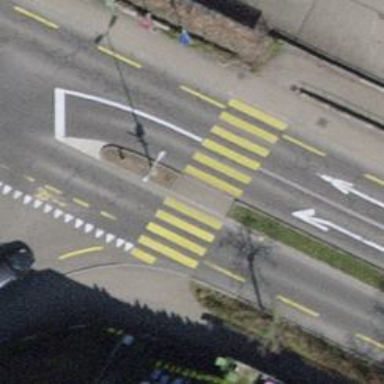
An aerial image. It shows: Marked footway crossing with table traffic calming feature.